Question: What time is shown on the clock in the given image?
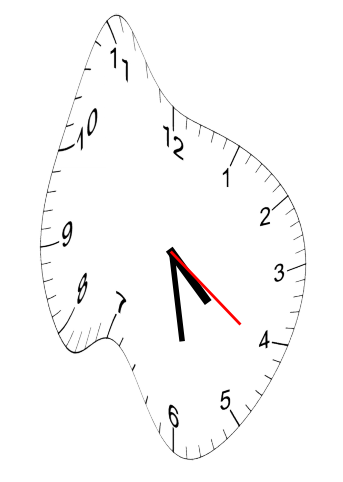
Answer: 04:28:21